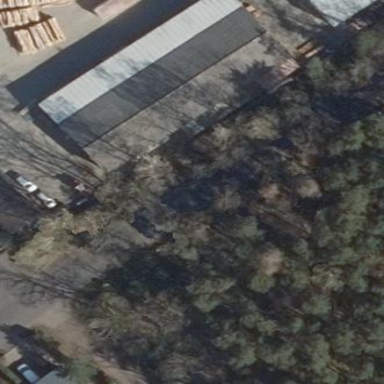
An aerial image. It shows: Part of building.